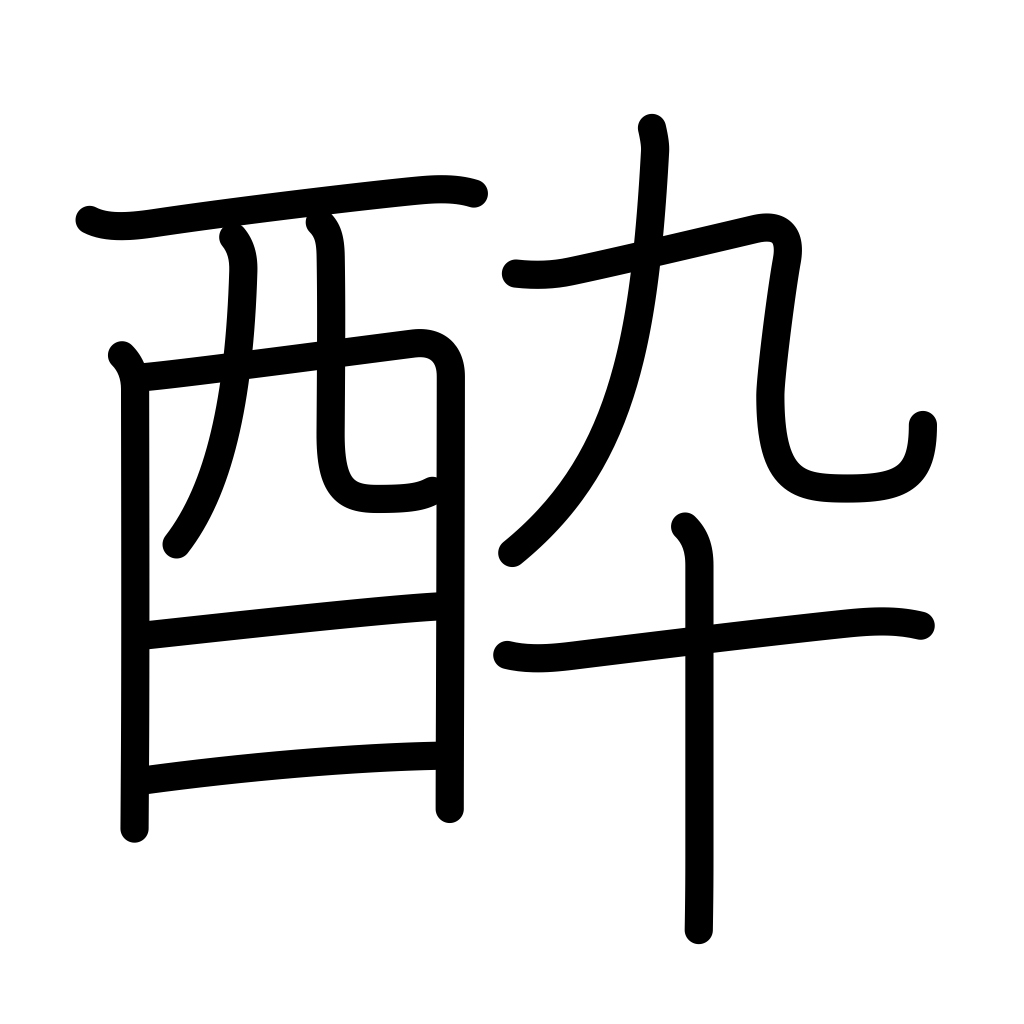
Meaning: drunk, feel sick, poisoned, elated, spellbound